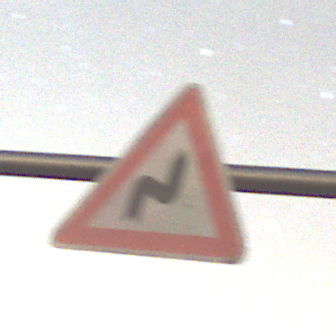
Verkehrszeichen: DoppelkurveRechts
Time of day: Night
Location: Outdoor (Nature)
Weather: Clear
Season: NotSpecified
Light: Natural